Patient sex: M
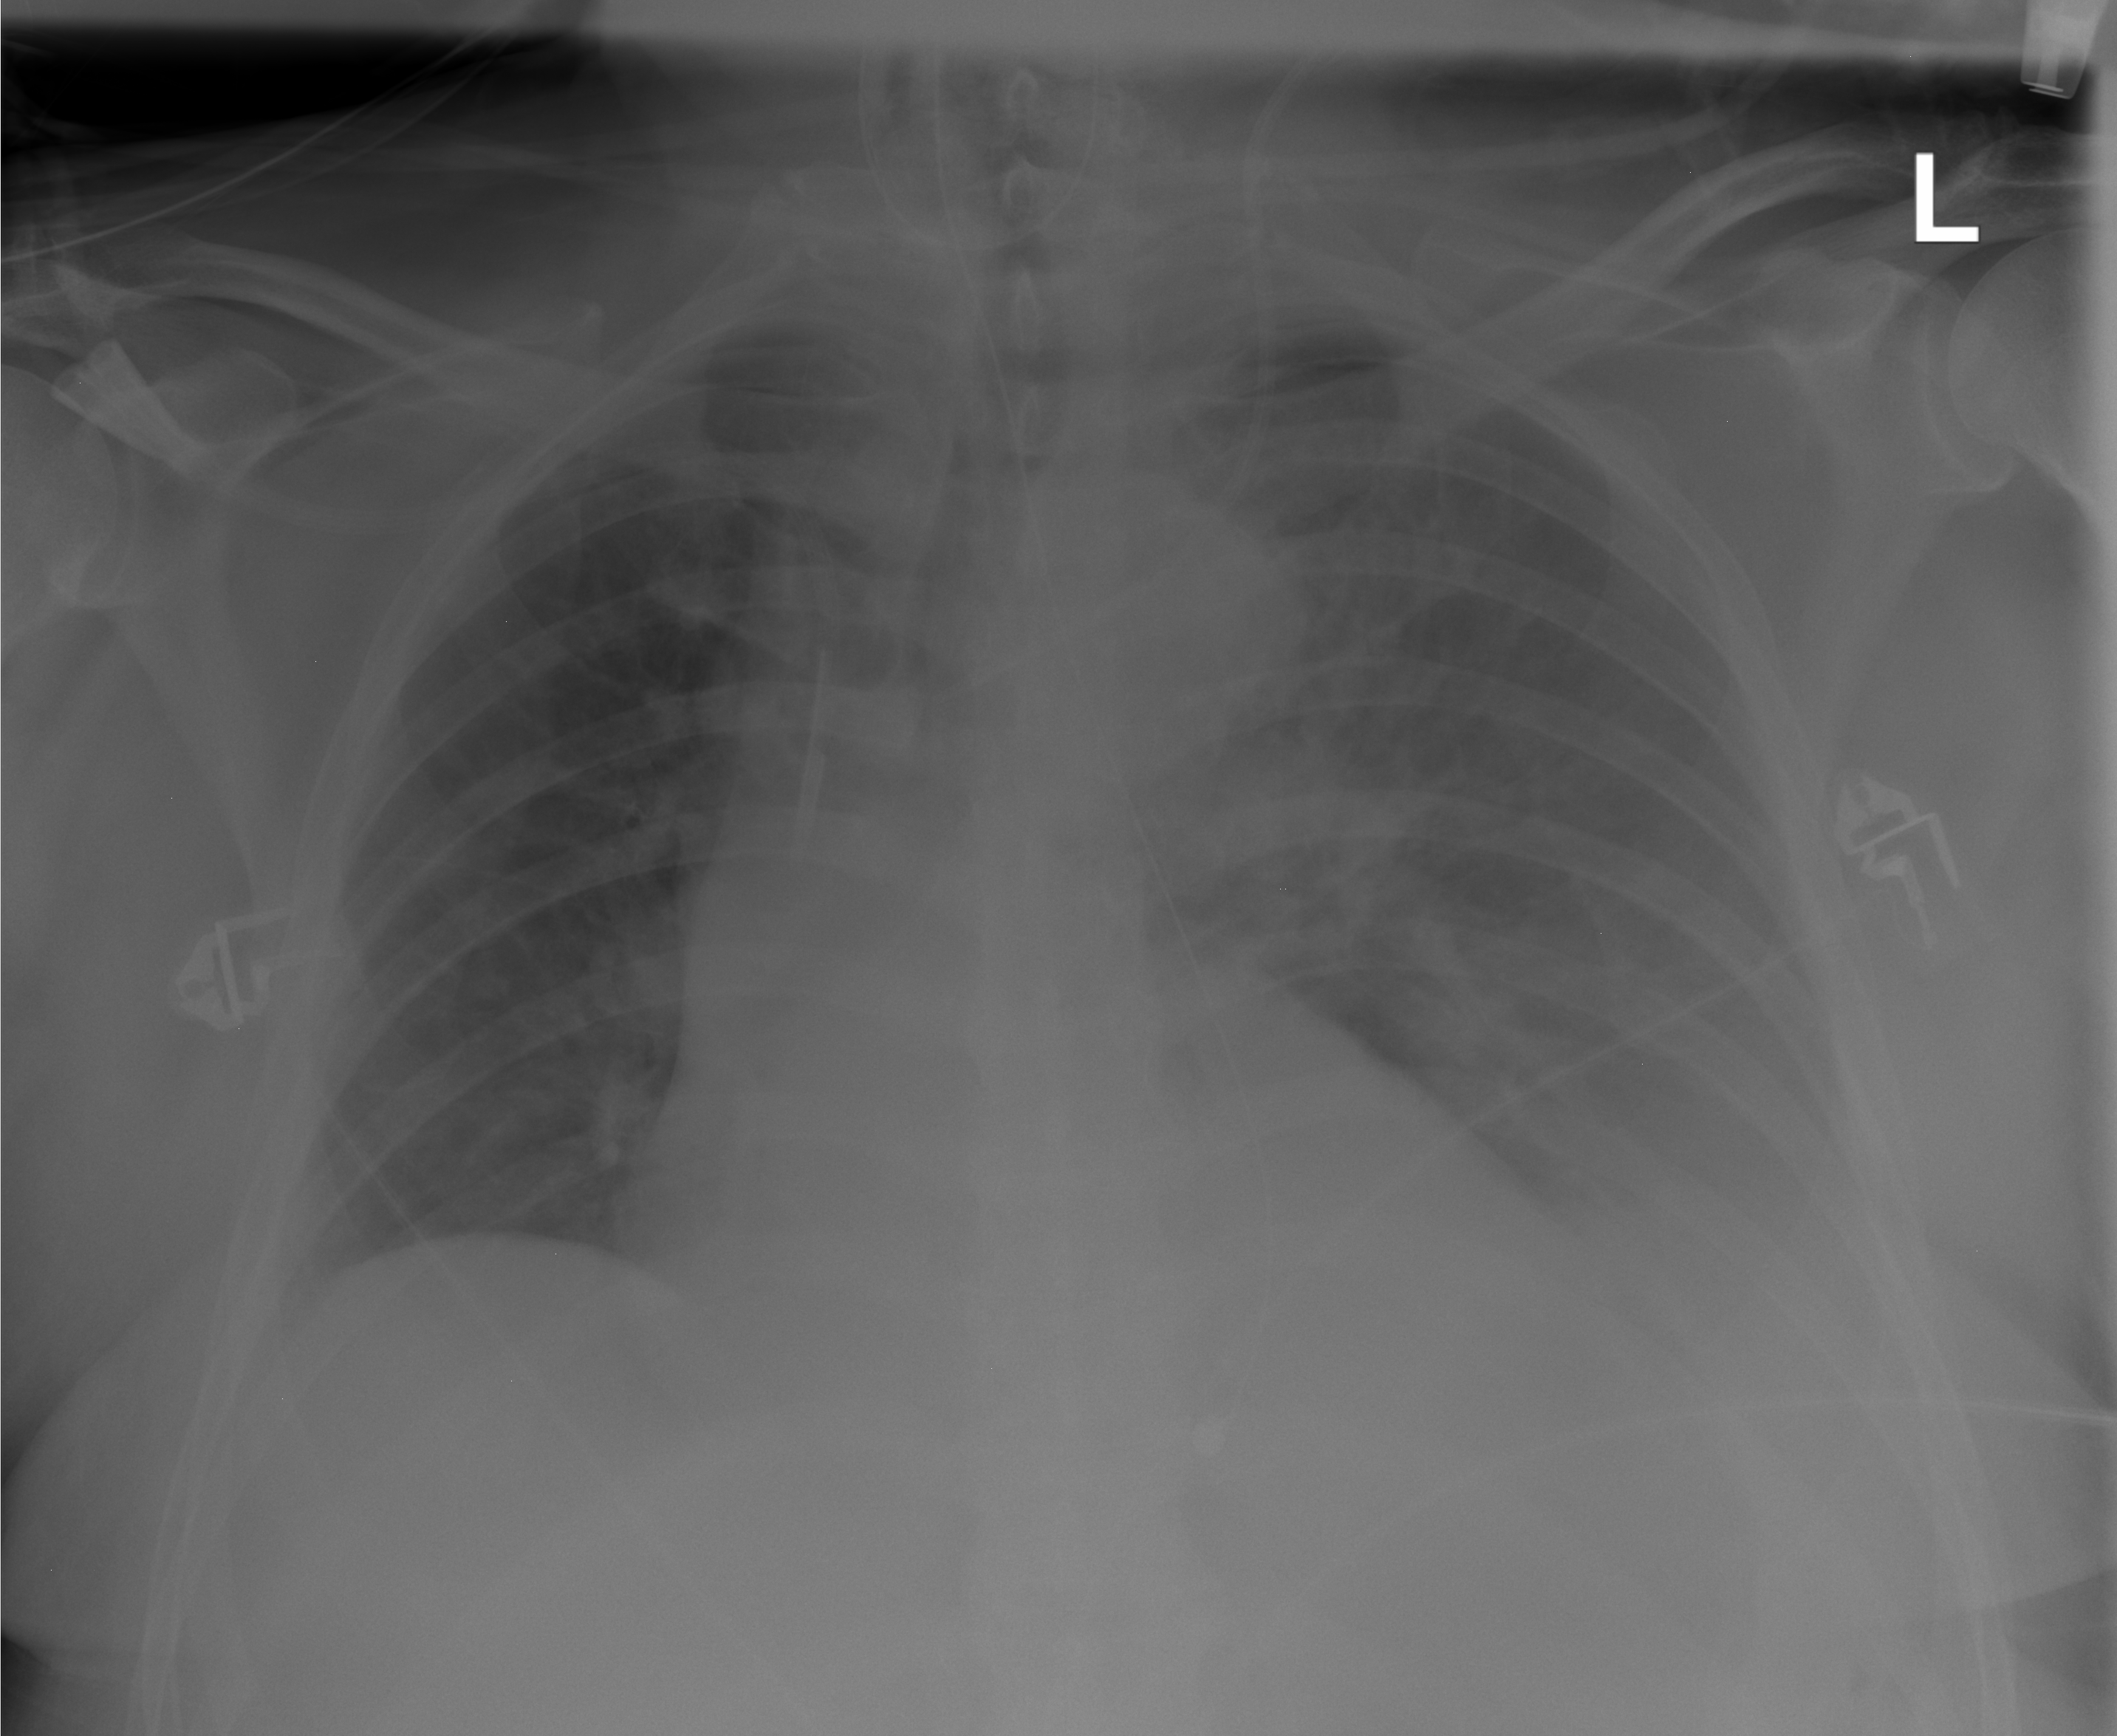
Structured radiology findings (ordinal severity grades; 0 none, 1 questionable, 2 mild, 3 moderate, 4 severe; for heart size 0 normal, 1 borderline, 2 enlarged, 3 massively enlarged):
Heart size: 0
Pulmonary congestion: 2
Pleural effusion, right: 0
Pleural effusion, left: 3
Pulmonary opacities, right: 2
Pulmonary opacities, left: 2
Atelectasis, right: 0
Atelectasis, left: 0